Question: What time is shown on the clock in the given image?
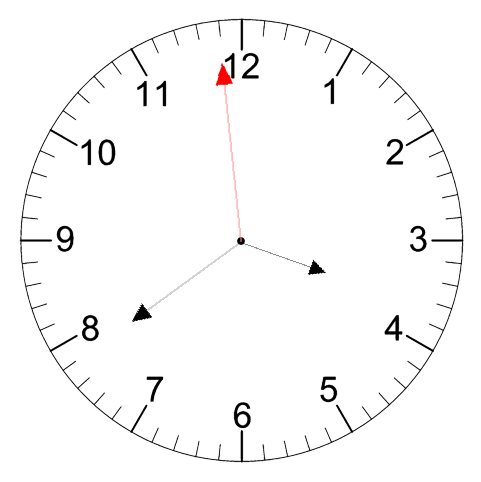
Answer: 03:38:59